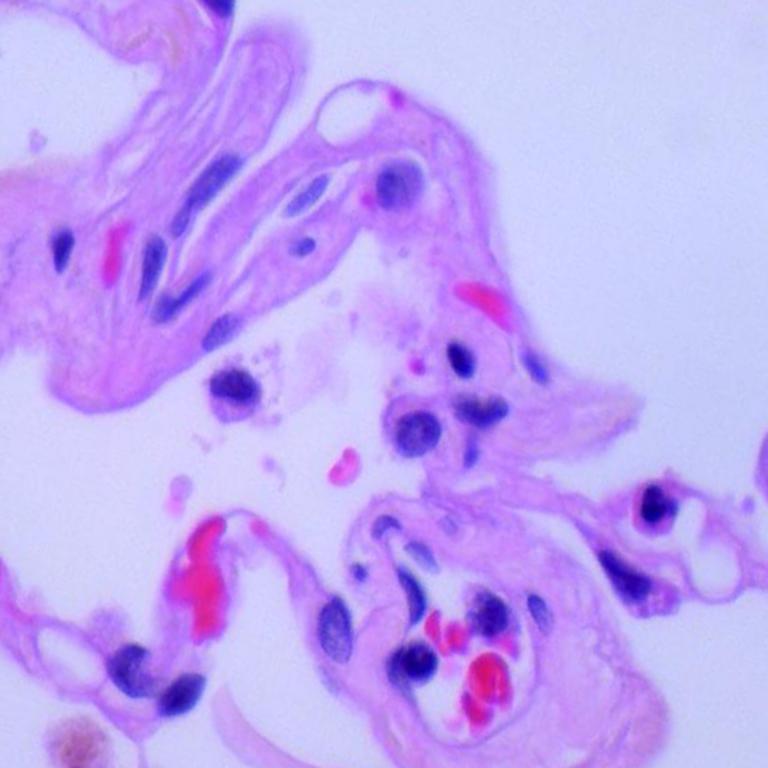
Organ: lung
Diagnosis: benign